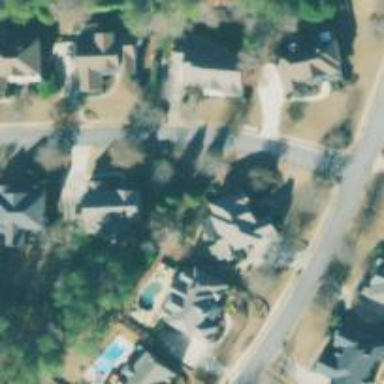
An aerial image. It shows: Residential road with asphalt surface.